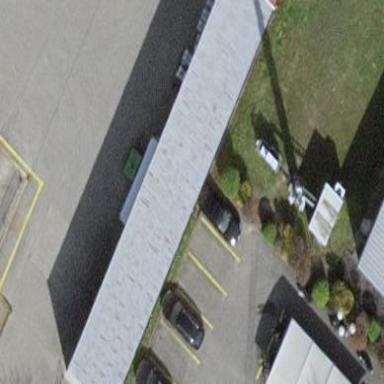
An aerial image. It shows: View of roof of building.